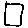
Label: square